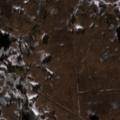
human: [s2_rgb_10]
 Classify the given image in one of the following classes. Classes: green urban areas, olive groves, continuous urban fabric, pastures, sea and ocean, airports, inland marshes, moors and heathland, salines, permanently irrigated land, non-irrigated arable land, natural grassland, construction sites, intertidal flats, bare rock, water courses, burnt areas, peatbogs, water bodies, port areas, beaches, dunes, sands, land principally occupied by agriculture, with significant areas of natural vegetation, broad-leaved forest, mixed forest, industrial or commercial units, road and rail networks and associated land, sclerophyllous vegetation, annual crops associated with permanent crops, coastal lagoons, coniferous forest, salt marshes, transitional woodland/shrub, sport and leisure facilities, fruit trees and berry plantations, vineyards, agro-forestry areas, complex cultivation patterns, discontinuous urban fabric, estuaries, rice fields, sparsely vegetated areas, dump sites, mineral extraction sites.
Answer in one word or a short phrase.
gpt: pastures, complex cultivation patterns, land principally occupied by agriculture, with significant areas of natural vegetation, coniferous forest